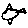
Label: fish